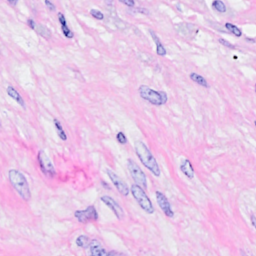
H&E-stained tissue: Breast